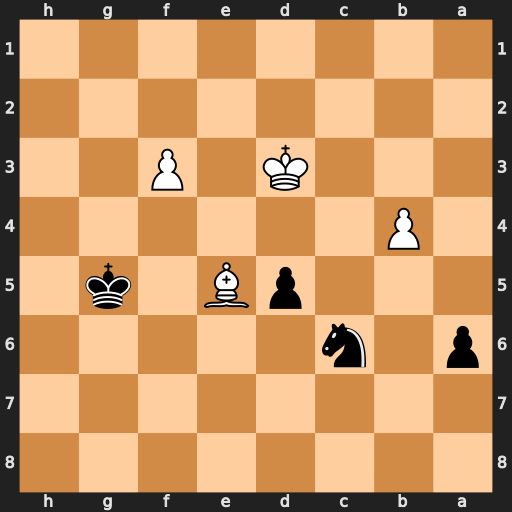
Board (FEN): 8/8/p1n5/3pB1k1/1P6/3K1P2/8/8
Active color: b
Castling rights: -
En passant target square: -
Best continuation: Nxe5+ Kd4 Nc6+ Kxd5 Nxb4+